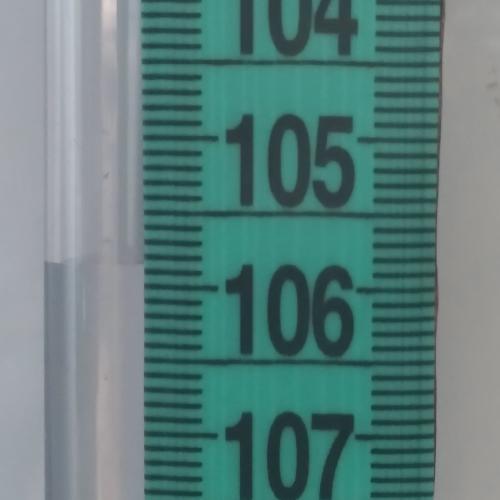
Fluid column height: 105.9 cm